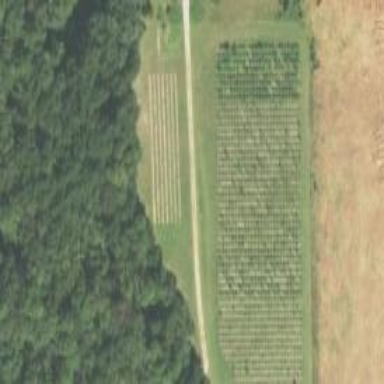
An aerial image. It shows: Plant nursery specializing in trees.